Aerial crown-view tile of a tropical tree (Barro Colorado Island, Panama), acquired 20240918:
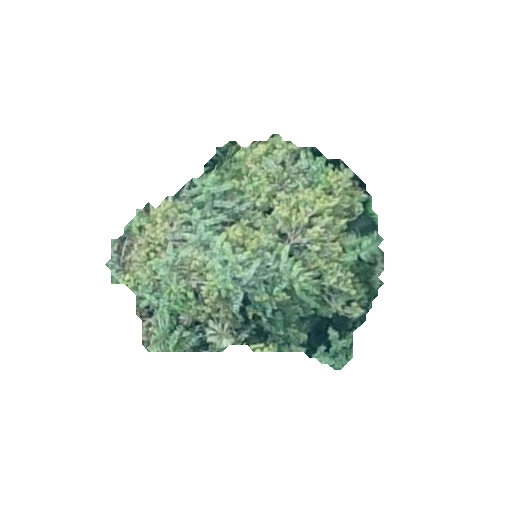
Species: Dendropanax arboreus
GBIF accepted scientific name: Dendropanax arboreus
Crown area: 70.534 m²